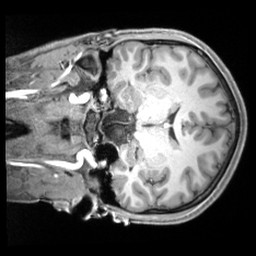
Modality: T1w
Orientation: coronal
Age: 21
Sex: male
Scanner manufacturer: siemens
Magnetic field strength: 3 T
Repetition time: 2.2 s
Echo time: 0.00218 s